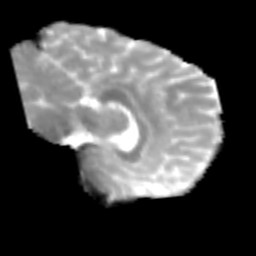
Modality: MD
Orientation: sagittal
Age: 23
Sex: female
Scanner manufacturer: siemens
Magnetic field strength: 3 T
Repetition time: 2.3 s
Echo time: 0.085 s